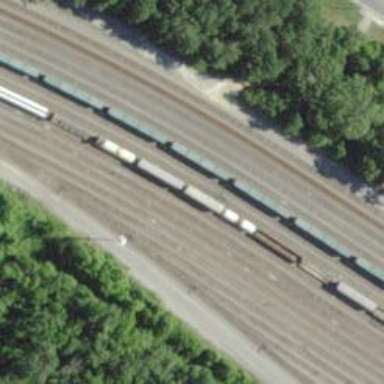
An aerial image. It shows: Railway yard used for servicing trains.